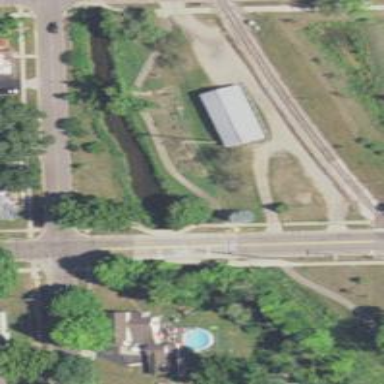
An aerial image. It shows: Secondary road crossing bridge.